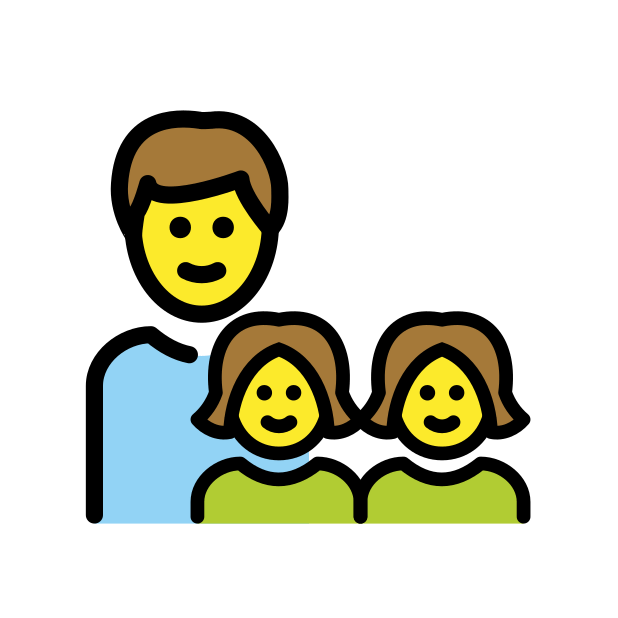
family: man, girl, girl